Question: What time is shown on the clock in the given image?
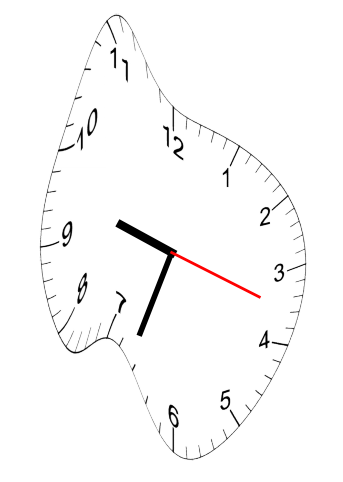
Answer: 09:33:18